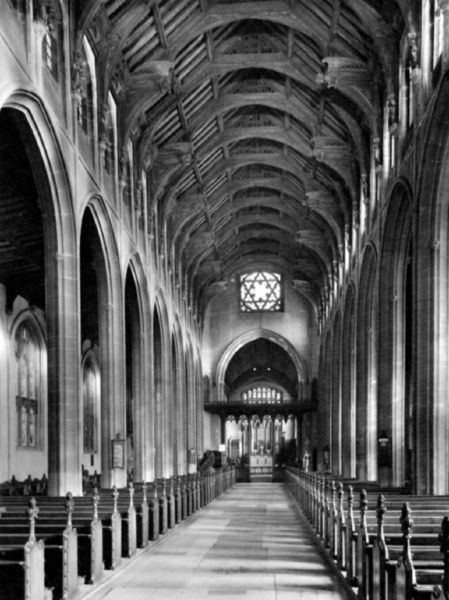
Titel: St Mary’s Church, Bury St Edmunds/Suffolk
Standort: Bury St. Edmunds (EU - GB)
Schlagwörter: fenster, grau, holz, licht, marmor, mitte, pfeiler, schwarz, säulen, dach, innenraum, kirche, boden, decke, gotik, schiff, bogen, perspektive, bank, gestühl, foto, bögen, gang, arkade, gewölbe, alter, stern, dom, fliesen, dachstuhl, holzdecke, altar, bänke, hauptschiff, kathedrale, langhaus, kirchenbank, mittelgang, kirchenbänke, mittelschiff, gotisch, obergaden, obergarden, seitenschiff, spitzbogen, spitzbögen, altarraum, apsis, chor, zentrum, sakral, holzbalken, basilika, davidstern, synagoge, lichtgaden, sakristei, offfen, 1700, kirchenstuhl, lichgaden